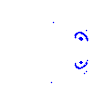
Particle: pion